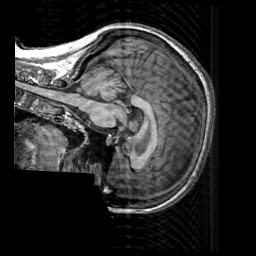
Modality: T1w
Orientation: sagittal
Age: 53
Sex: female
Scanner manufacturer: siemens
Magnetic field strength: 3 T
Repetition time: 2.3 s
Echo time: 0.00303 s